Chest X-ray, AP view. Patient: 40 years old, sex M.
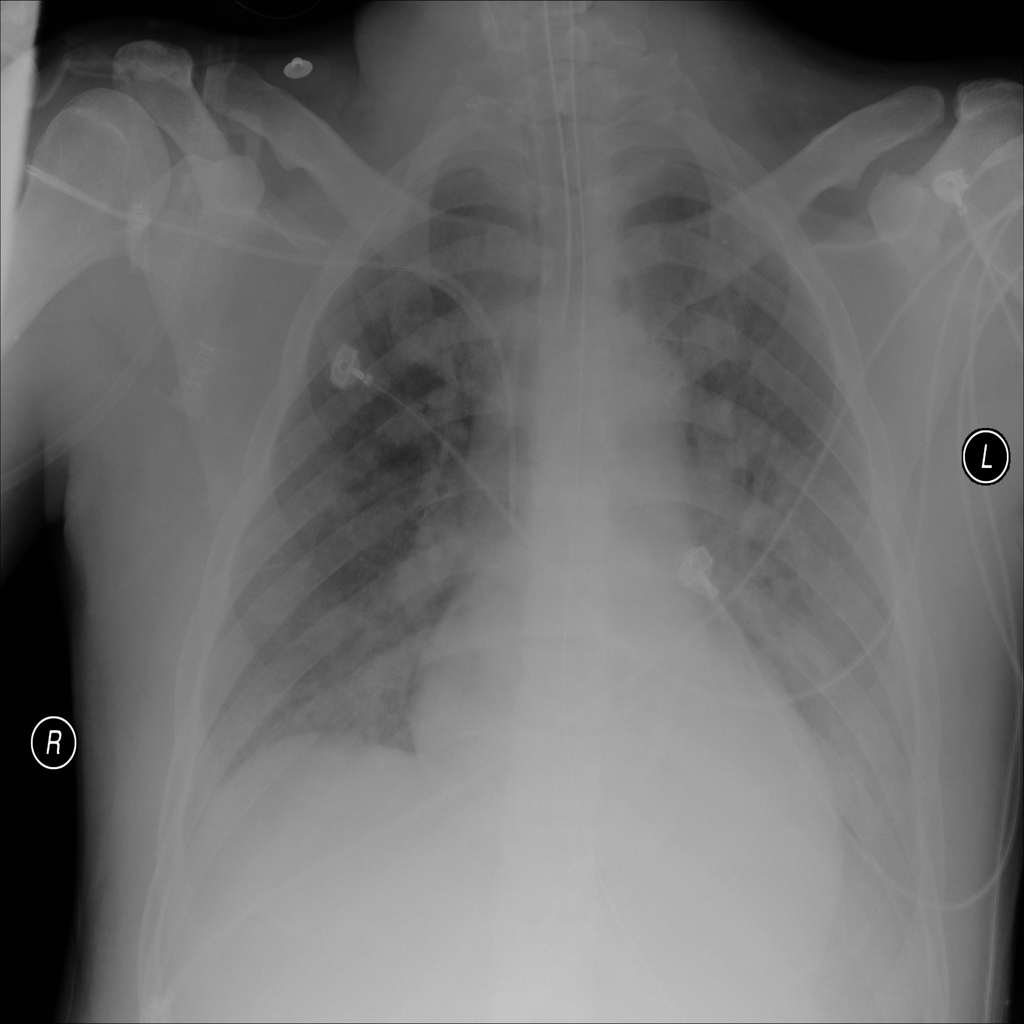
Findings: Infiltration